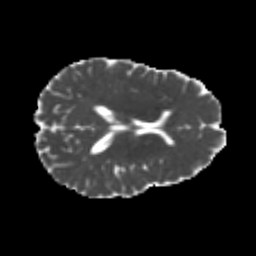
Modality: MD
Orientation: axial
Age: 21
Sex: female
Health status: healthy
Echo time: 0.074 s